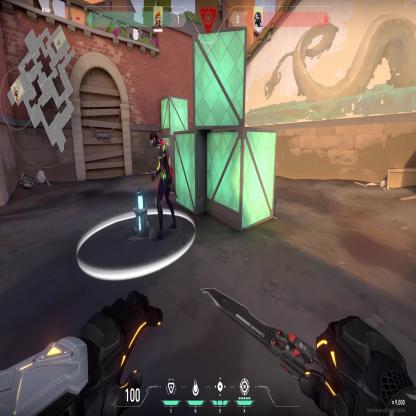
Label: planted spike ; enemy